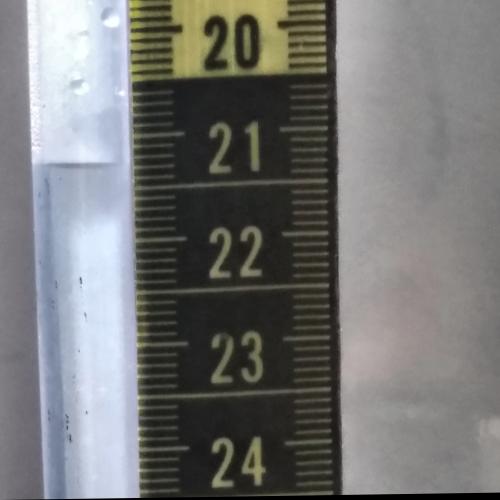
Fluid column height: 21.3 cm